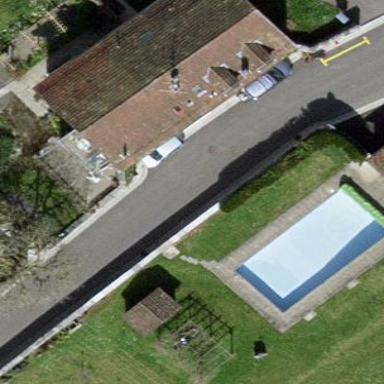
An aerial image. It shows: Swimming pool located in leisure land.